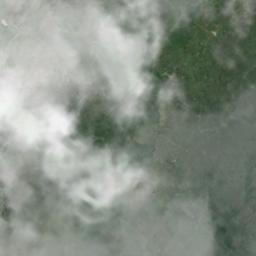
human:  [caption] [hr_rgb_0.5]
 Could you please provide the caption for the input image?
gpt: The stratus clouds are located above the land covered by dense vegetation .

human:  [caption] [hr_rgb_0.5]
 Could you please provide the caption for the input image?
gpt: Thick white clouds cover the green earth .

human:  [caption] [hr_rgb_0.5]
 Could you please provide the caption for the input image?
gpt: There is a little thin cloud above the brown farmland .

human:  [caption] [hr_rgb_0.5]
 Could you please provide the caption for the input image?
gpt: The white cloud is above green land .

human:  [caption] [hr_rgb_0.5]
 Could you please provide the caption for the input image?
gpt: There are sparse white clouds over a green land .